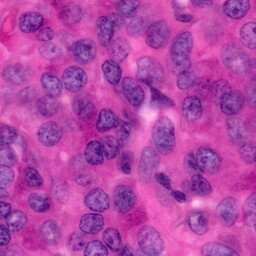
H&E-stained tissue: Pancreatic